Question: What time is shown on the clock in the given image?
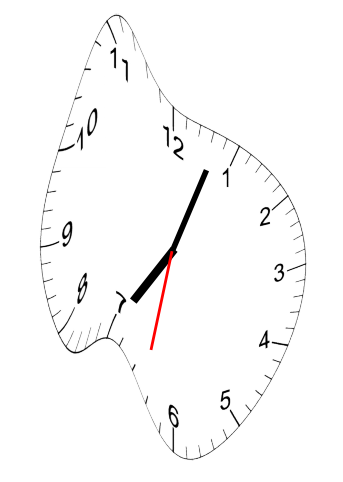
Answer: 07:03:32